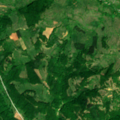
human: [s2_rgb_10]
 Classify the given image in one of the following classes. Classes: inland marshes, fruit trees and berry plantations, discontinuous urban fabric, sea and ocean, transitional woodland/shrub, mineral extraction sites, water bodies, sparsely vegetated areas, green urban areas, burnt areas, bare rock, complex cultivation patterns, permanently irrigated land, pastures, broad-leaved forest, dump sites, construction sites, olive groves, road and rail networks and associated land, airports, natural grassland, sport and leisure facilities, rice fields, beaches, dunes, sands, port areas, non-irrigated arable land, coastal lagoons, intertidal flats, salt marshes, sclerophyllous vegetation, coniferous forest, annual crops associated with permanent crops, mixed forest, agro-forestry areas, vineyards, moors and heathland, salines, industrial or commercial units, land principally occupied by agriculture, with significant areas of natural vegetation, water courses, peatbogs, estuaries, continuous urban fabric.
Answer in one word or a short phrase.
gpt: complex cultivation patterns, land principally occupied by agriculture, with significant areas of natural vegetation, broad-leaved forest, transitional woodland/shrub